Aerial crown-view tile of a tropical tree (Barro Colorado Island, Panama), acquired 20240813:
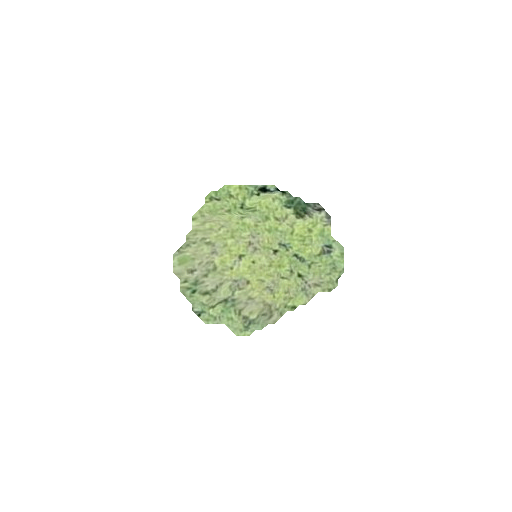
Species: Alseis blackiana
GBIF accepted scientific name: Alseis blackiana
Crown area: 27.564 m²